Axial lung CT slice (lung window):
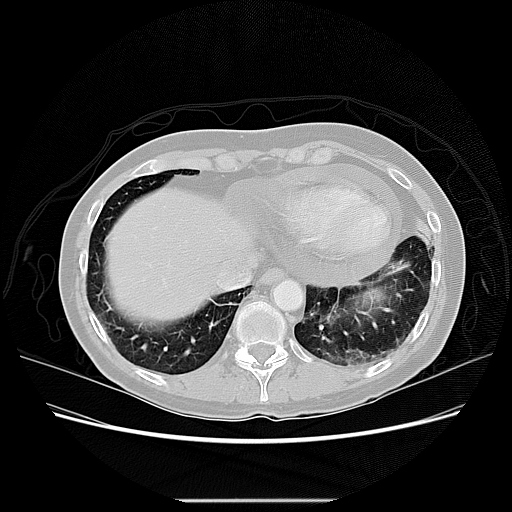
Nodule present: no